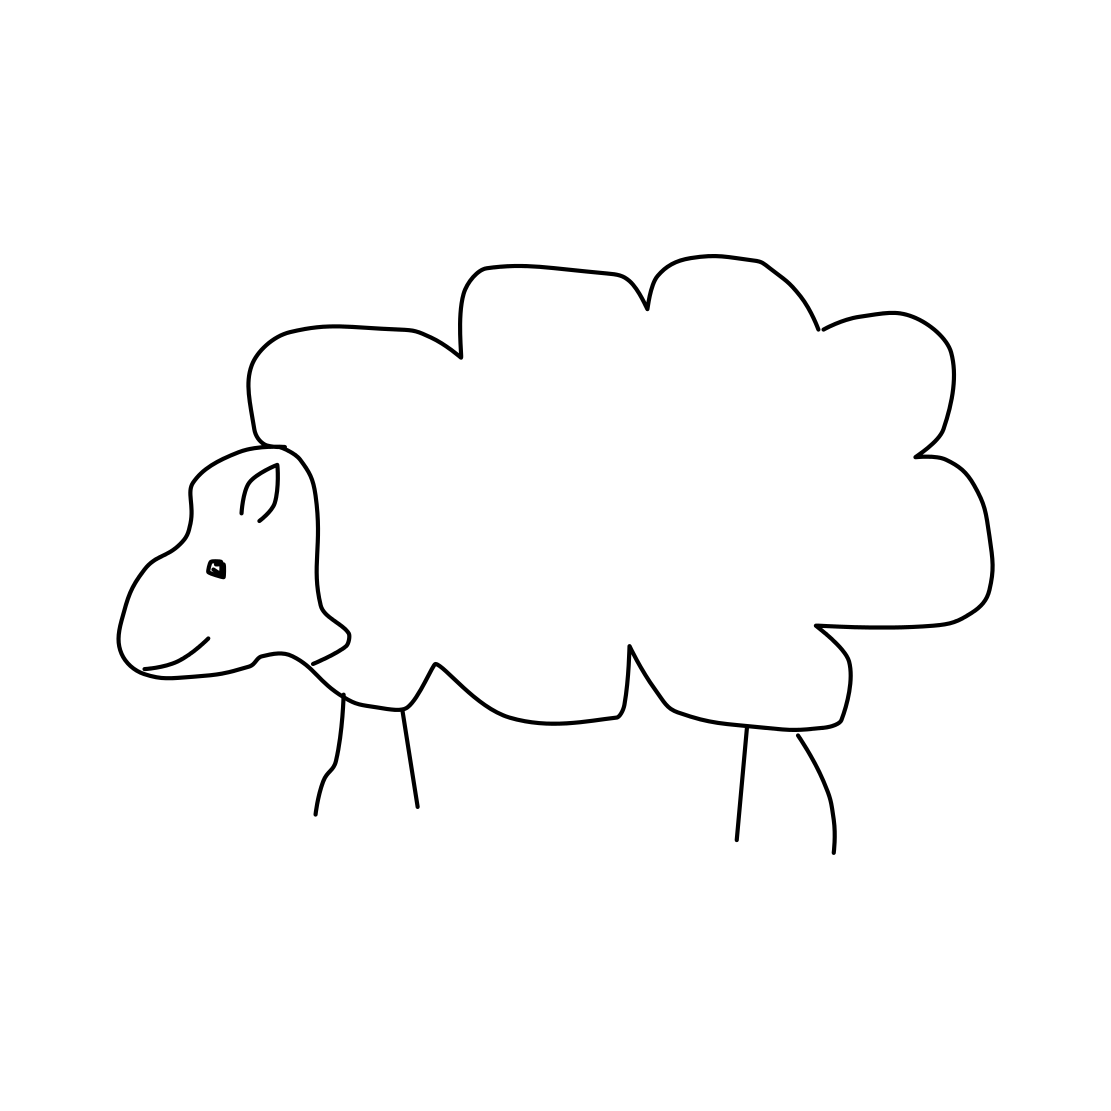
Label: sheep